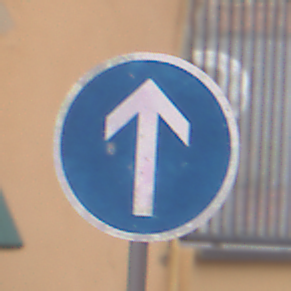
Verkehrszeichen: VorgeschriebeneFahrtrichtungGeradeaus
Umgebung: Outdoor, Urban
Tageszeit: Midday
Wetter: Overcast
Licht: Natural
Jahreszeit: NotSpecified
Kontrast: LowContrast